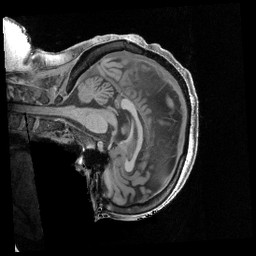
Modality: T1w
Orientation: sagittal
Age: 67
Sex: female
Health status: healthy
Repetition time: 2.4 s
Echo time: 0.00222 s